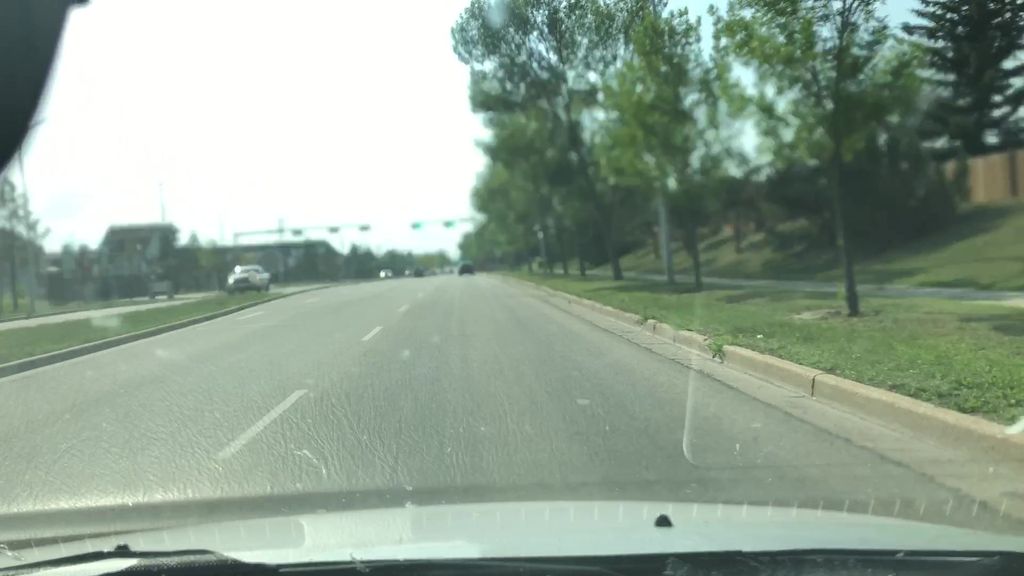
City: edmonton